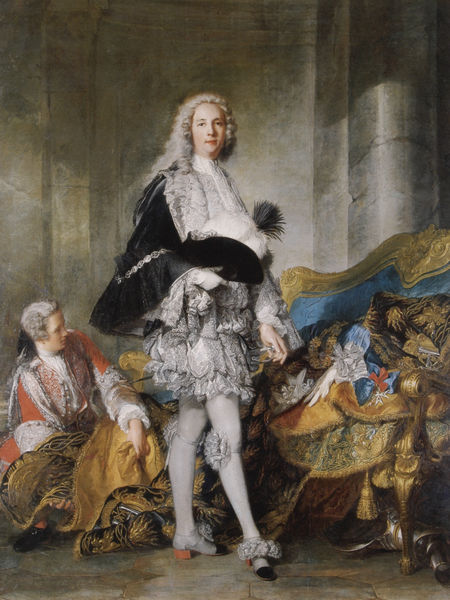
Titel: Louis-François-Armand Vignerot du Plessis, duc de Richelieu
Künstler: Jean-Marc Nattier
Standort: Lissabon
Institution: Calouste Gulbenkian Museum
Schlagwörter: blau, feder, gemälde, hand, mann, schatten, umhang, weiß, gelb, menschen, frankreich, grau, hintergrund, hut, kleid, kleider, licht, marmor, männer, pfeiler, raum, schwarz, stuhl, säule, türkis, blick, rot, schloss, tuch, malerei, mode, muster, schleife, hemd, wand, architektur, barock, diener, federn, hermelin, kleidung, kragen, samt, silber, spitze, stein, bildnis, möbel, portrait, porträt, rückenlehne, öl, boden, gewand, gold, kostüm, mantel, pose, reich, sessel, stehend, stoff, decke, spitzen, locken, rokoko, seide, beine, federbusch, federhut, perücke, schleppe, sofa, bogen, probe, schuhe, fahne, flagge, mauer, saal, kuppel, kaiser, könig, thron, quaste, rüschen, ölfarbe, halle, strümpfe, nische, revolution, adeliger, manschetten, herrscher, schuh, brokat, fürst, ganzfigur, rau, pantoffel, untersicht, strumpfhose, zentral, garderobe, kniestrümpfe, absatz, schnallenschuhe, prunk, textil, cape, eleganz, nattier, ludwig, standbild, perrücke, allongeperücke, söule, ankleide, strumpfband, louis, beinkleid, gewnad, schneider, lockeng, ferderbusch, puderlocken, spite, positur, parücke, ganzfigurporträt, puffhosen, schpitz, b, stehemd